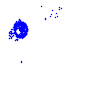
Particle: electron